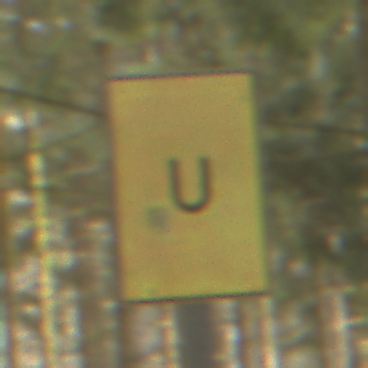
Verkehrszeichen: AnkuendigungOderFortsetzungUmleitungOhnePfeilsymbol
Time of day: MorningAfternoon
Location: Outdoor (Nature)
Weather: Overcast
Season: Winter
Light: Natural